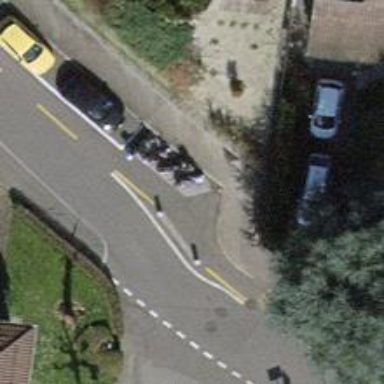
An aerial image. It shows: Motorcycle parking facility.